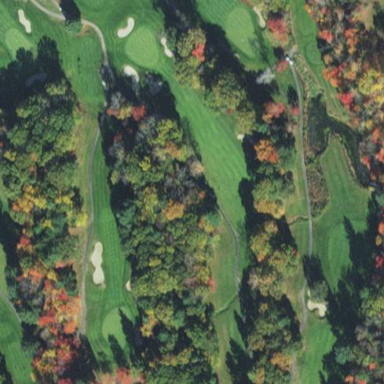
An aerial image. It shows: Golf fairway in the image.